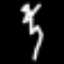
Label: palm tree